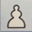
Piece: wP